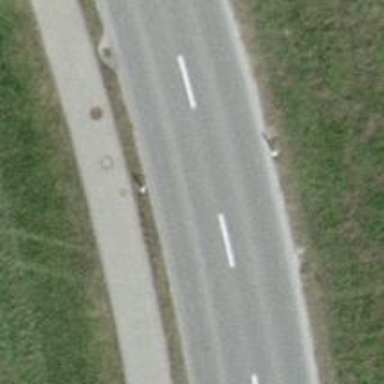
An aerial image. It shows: Secondary road with separate asphalt sidewalks.